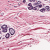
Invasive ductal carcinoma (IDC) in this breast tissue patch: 0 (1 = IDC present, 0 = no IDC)